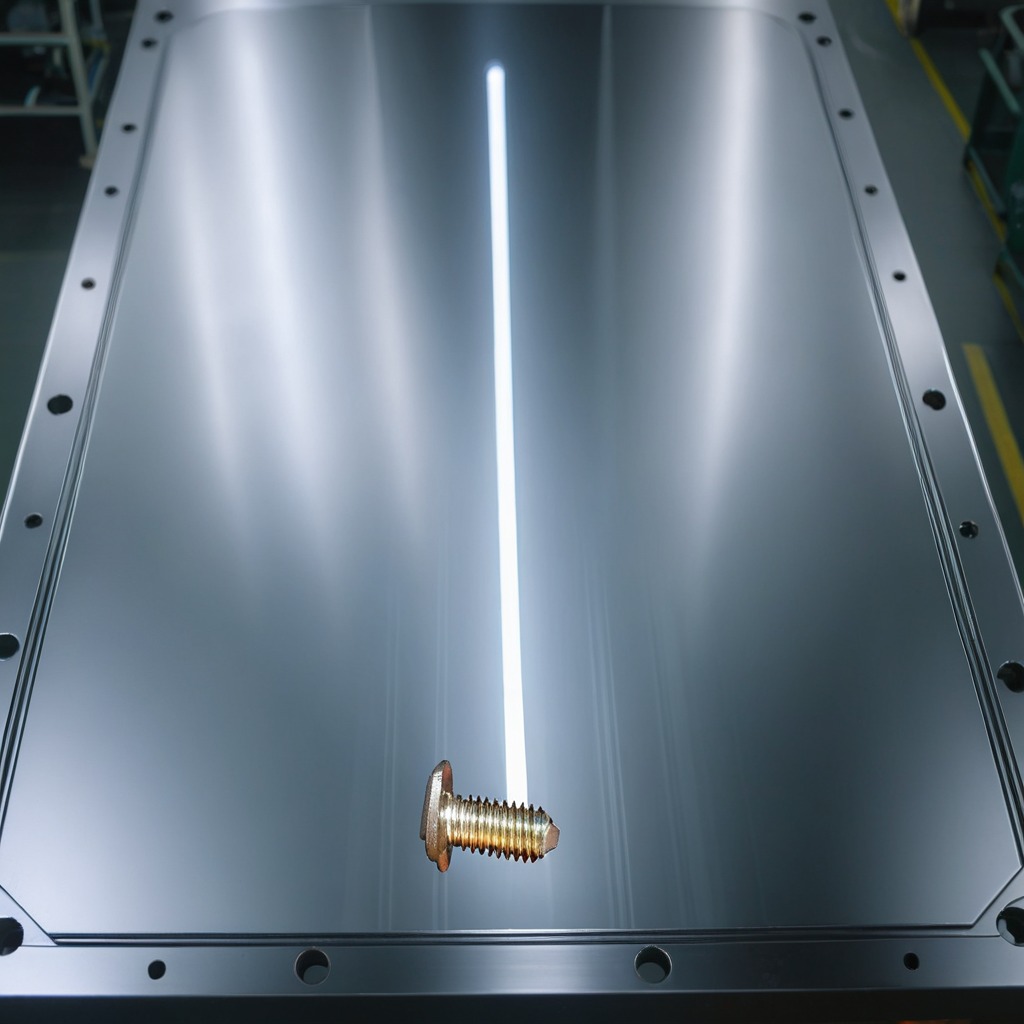
A metal screw is lying on a metal table in a machine shop under fluorescent lights.